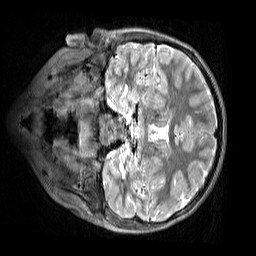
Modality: T2w
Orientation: coronal
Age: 10
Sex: male
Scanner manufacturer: siemens
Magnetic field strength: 3 T
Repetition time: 3.2 s
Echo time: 0.408 s